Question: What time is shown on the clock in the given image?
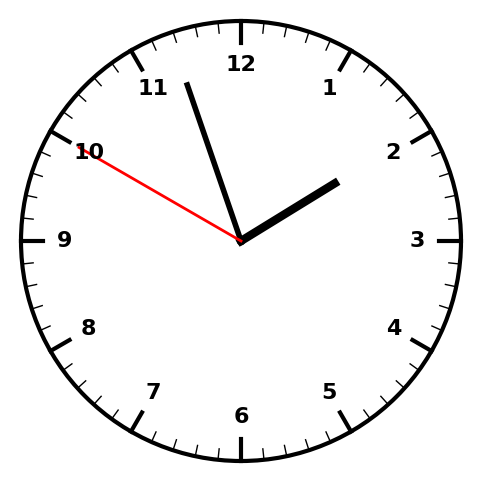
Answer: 01:56:50